Question: I have just created an Item XML for list view item and I supposed that created two views one on the top of list item and the on the bottom of the list item.
This is my XML file:
'''
<?xml version="1.0" encoding="utf-8"?>
<RelativeLayout xmlns:android="http://schemas.android.com/apk/res/android"
xmlns:app="http://schemas.android.com/apk/res-auto"
android:id="@+id/rlo"
android:layout_width="match_parent"
android:layout_height="40dp"
android:orientation="vertical">
<View
android:id="@+id/line1"
android:layout_width="fill_parent"
android:layout_height="1dp"
android:layout_alignParentTop="true"
android:background="#737373" />
<TextView
android:id="@+id/username62"
android:layout_width="wrap_content"
android:layout_height="wrap_content"
android:layout_centerHorizontal="true"
android:layout_centerVertical="true"
android:text="yassin elhadedy"
android:textSize="15dp"
android:textStyle="bold" />
<View
android:id="@+id/line2"
android:layout_width="match_parent"
android:layout_height="1dp"
android:layout_below="@+id/username62"
android:layout_marginTop="21dp"
android:background="#737373" />
</RelativeLayout>
'''
and it shows like this:

This line with id/line is not displaying while running project.
What can I do for this case?
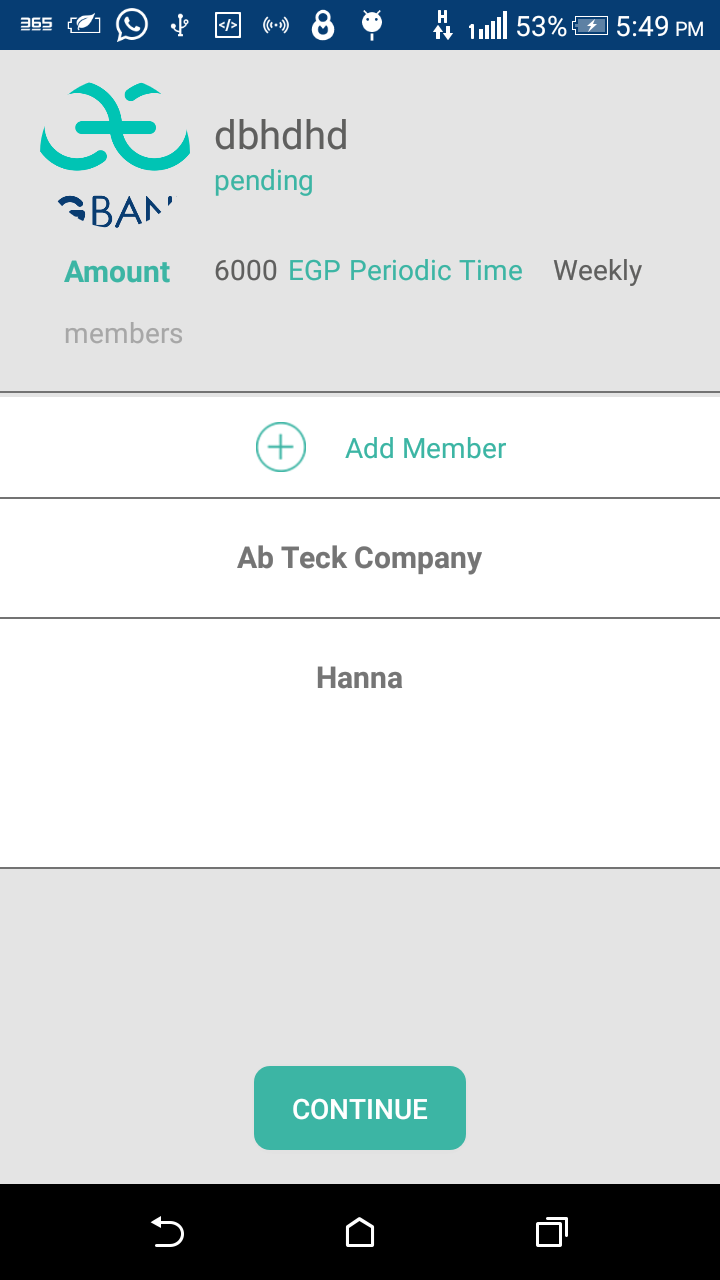
Answer: Hi you can achieve this via standard API, If you are using RecyclerView than for adding an item row divider you can use this code
'''
DividerItemDecoration mDividerItemDecoration = new DividerItemDecoration(recyclerView.getContext(),
mLayoutManager.getOrientation());
recyclerView.addItemDecoration(mDividerItemDecoration);
'''
And if you are using ListView than you can simply use below code
'''
<ListView
android:id="@+id/ListView01"
android:layout_width="fill_parent"
android:layout_height="wrap_content"
android:divider="@color/redBackground"
android:dividerHeight="1dip">
</ListView>
'''